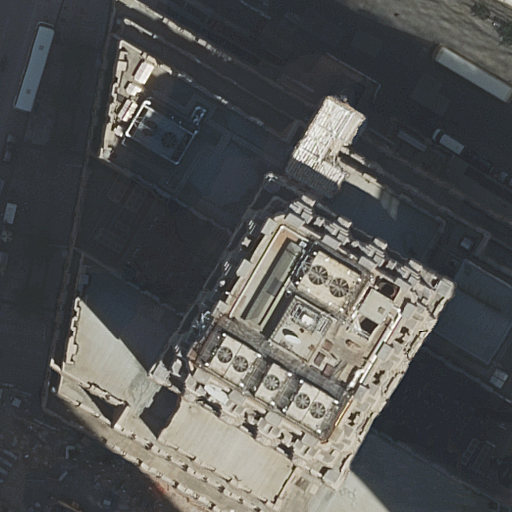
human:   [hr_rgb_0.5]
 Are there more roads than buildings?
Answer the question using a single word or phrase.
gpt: yes

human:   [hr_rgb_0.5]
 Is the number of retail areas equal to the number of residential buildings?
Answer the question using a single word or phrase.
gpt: yes

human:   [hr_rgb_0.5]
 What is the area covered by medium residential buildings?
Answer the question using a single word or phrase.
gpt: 0m2

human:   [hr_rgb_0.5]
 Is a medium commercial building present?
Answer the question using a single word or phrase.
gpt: no

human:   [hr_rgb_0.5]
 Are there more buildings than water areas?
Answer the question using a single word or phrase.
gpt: yes

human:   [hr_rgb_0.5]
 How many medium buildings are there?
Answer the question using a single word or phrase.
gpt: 0

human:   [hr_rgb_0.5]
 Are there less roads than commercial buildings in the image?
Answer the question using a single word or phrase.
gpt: no

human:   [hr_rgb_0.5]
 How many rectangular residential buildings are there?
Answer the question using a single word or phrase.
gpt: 0

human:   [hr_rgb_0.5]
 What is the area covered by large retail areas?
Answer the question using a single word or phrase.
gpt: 0m2

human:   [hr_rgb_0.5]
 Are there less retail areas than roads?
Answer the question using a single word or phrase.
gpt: yes

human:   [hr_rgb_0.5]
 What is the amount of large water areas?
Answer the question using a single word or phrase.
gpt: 0

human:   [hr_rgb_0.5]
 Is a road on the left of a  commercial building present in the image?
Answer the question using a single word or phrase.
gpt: no

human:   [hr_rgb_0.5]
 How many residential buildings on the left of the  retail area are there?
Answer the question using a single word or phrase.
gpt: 0

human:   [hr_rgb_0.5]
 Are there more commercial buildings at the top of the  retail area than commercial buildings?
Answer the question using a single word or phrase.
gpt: no

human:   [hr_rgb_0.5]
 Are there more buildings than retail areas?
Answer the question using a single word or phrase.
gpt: no

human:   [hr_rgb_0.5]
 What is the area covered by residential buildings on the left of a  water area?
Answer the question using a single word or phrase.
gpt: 0m2

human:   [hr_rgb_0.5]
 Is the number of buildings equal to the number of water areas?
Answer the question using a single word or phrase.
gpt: no

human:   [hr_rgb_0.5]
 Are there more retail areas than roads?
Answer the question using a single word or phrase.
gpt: no

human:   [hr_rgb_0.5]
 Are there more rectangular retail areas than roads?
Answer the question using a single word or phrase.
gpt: no

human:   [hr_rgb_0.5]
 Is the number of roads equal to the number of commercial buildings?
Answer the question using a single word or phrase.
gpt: no

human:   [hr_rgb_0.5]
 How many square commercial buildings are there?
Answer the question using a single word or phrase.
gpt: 0

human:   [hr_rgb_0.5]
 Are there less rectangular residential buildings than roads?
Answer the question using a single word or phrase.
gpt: yes

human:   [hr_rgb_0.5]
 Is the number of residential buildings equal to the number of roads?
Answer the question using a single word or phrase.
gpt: no

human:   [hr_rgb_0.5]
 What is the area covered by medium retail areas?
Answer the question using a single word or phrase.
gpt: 0m2

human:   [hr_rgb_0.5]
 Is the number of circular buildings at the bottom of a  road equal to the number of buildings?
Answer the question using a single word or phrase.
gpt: no

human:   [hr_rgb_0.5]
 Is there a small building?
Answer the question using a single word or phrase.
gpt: no

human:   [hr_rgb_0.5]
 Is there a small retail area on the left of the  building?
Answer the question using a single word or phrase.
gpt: yes

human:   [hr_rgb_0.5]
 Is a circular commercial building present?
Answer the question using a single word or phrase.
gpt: no

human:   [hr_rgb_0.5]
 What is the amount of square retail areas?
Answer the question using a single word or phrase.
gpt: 0

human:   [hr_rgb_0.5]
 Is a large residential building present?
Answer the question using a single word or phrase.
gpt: yes

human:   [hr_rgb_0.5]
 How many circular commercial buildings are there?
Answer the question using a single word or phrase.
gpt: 0

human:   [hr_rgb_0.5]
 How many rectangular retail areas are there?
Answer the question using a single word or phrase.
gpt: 1

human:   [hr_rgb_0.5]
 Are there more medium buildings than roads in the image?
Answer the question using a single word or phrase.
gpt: no

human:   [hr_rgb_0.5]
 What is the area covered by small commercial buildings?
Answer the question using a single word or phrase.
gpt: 0m2

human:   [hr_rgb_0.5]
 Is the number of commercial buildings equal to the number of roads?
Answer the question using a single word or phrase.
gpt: no

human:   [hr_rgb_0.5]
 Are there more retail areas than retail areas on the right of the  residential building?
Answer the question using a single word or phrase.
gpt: yes